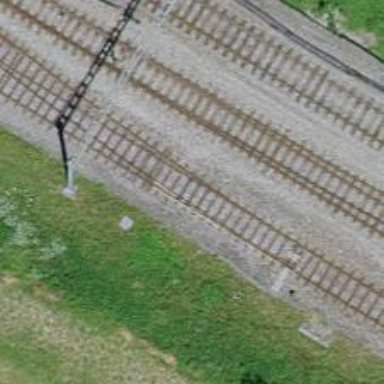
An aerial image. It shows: Railway switch.